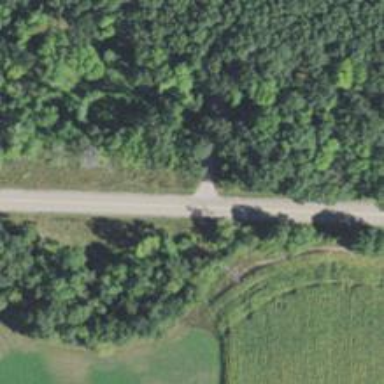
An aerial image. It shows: Tertiary road.